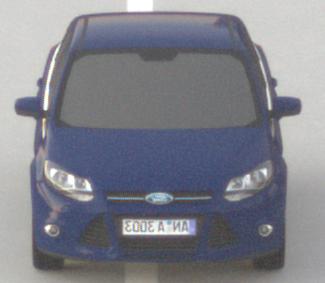
Make: Ford
Model: Focus 1.6 Ti-VCT
Detailed model: Focus (III)
Model produced from: 2011/09
Model produced until: 2014/09
Doors: 5
Color: blue
Road condition: dry road
Daytime: sunrise or sunset
Contrast: low contrast